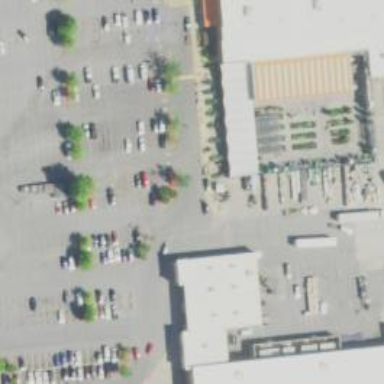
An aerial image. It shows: Building that serves as garden center.